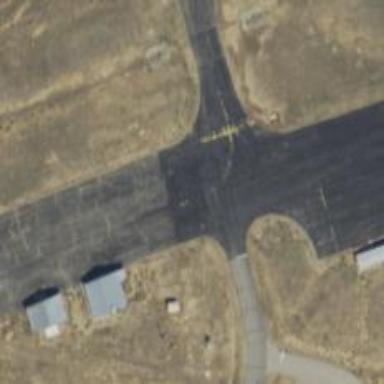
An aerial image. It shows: View of taxiway at the airport.